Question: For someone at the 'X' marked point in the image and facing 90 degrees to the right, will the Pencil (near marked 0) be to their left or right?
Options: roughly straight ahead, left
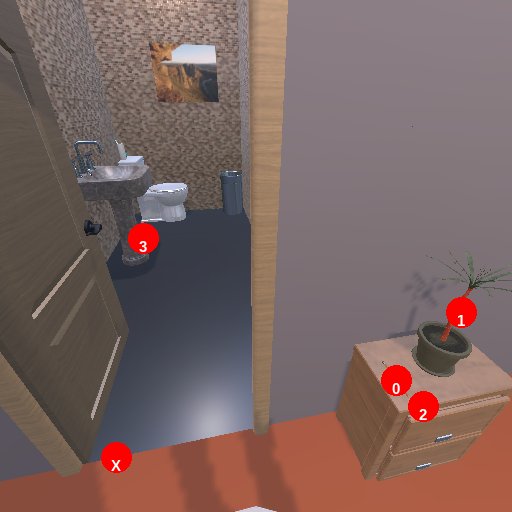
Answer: roughly straight ahead